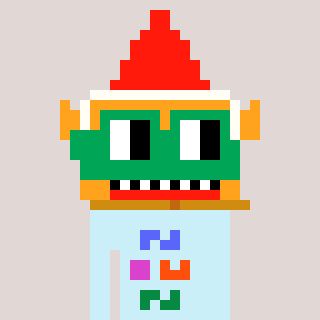
a pixel art character with square green glasses, a gnome-shaped head and a cold-colored body on a warm background